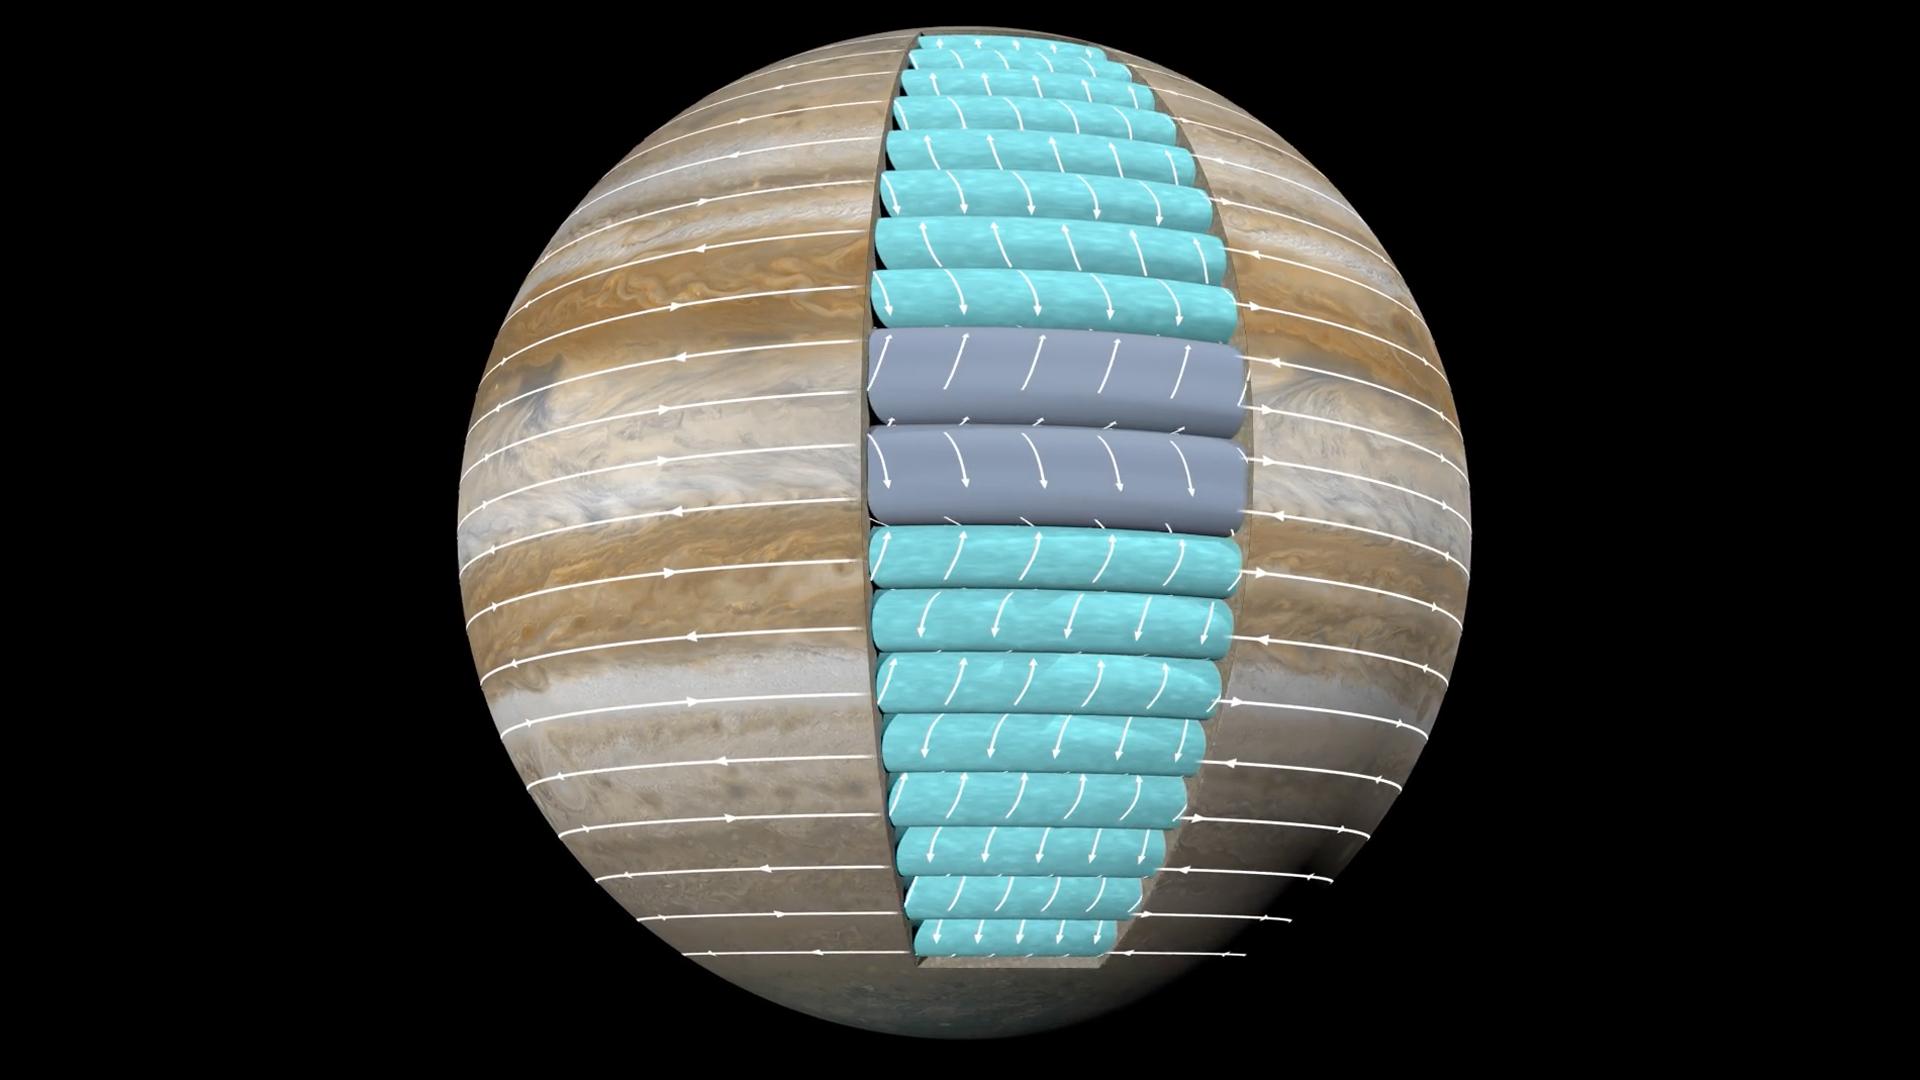
Ferrel-Like Cells at Jupiter Juno, Jupiter